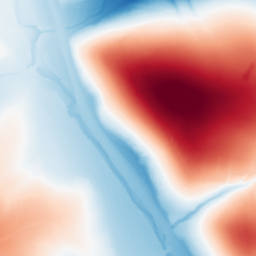
Category: trend_removal
Decomposition family: polynomial_high
Decomposition parameters: degree: 6
Upsampling method: bicubic_16x
Upsampling parameters: scale: 16
Upsampling scale: 16